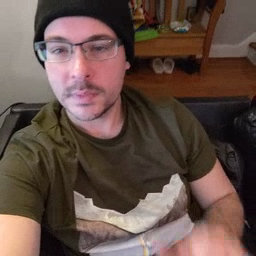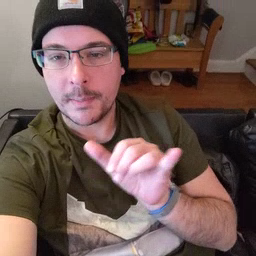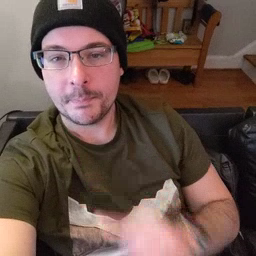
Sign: same